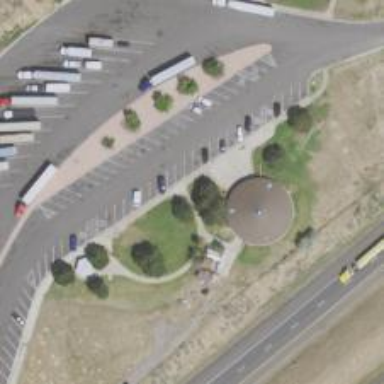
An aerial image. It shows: Rest area on the road.